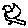
Label: bird